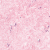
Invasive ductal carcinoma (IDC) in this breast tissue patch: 0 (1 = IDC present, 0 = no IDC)